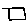
Label: square